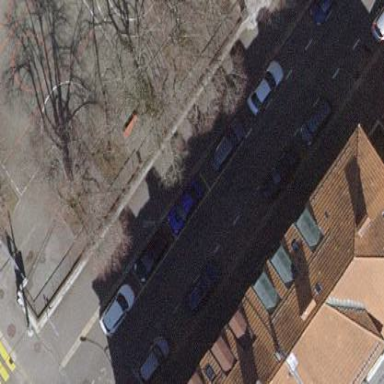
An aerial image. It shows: Street-side parallel parking available at this location.